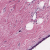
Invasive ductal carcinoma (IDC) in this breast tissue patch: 0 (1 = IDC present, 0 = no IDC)